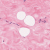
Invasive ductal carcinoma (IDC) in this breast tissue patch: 0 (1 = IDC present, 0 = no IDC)